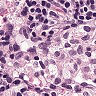
Metastatic tissue present: no